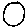
Label: circle